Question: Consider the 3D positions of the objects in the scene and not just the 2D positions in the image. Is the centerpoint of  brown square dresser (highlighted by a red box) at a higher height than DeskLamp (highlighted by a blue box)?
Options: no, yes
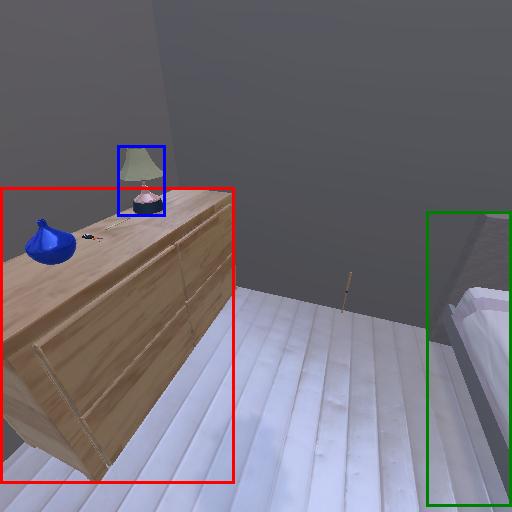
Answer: no